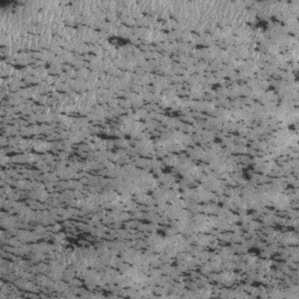
Label: frost